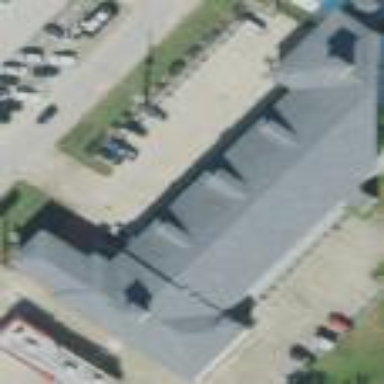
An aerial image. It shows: Motel building.